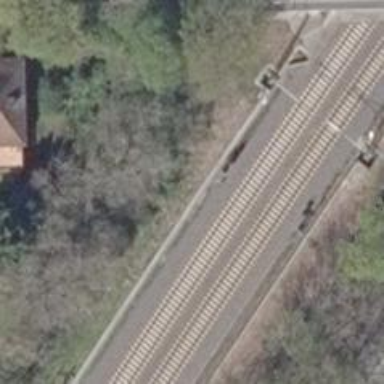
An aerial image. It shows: Railway signal.